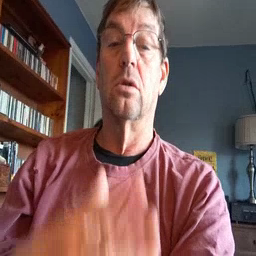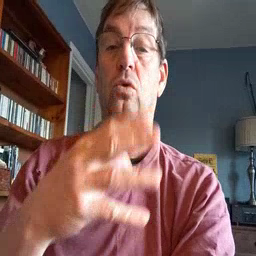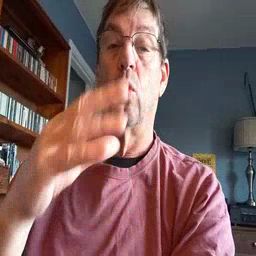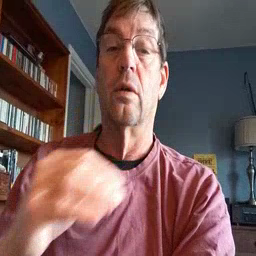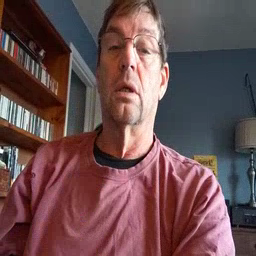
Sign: story